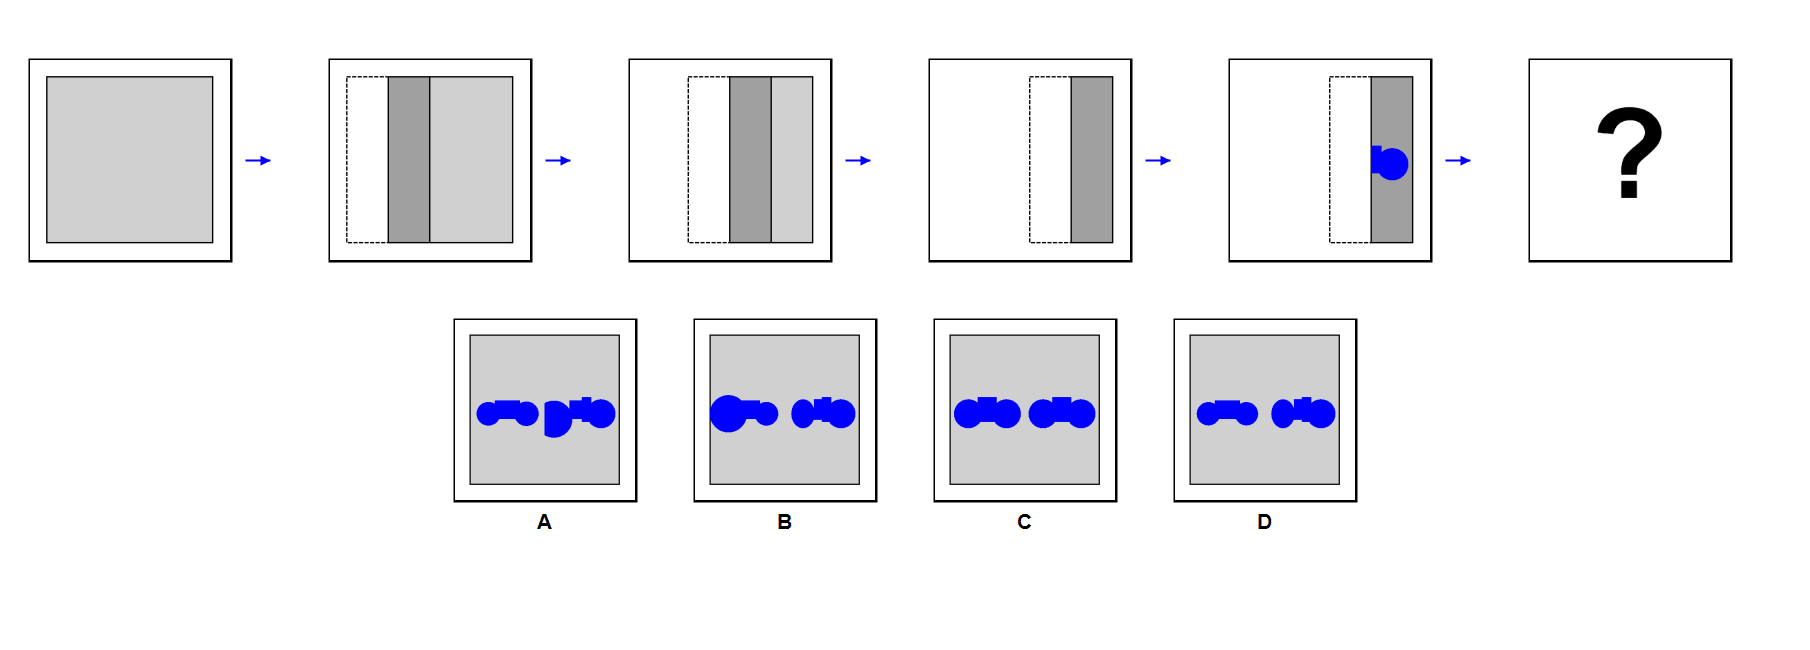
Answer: C